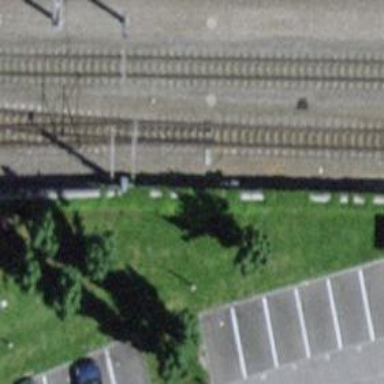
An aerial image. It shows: Railway switch with the turnout side on the right.